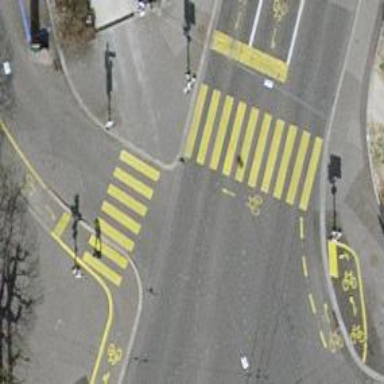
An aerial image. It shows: Crossing with marked traffic signals.